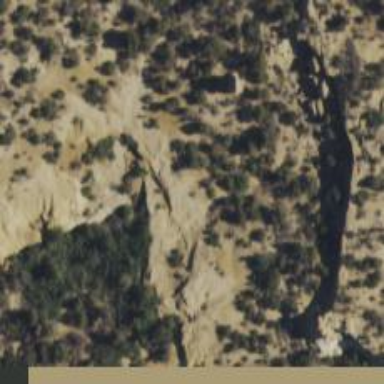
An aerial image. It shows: Natural cliff.